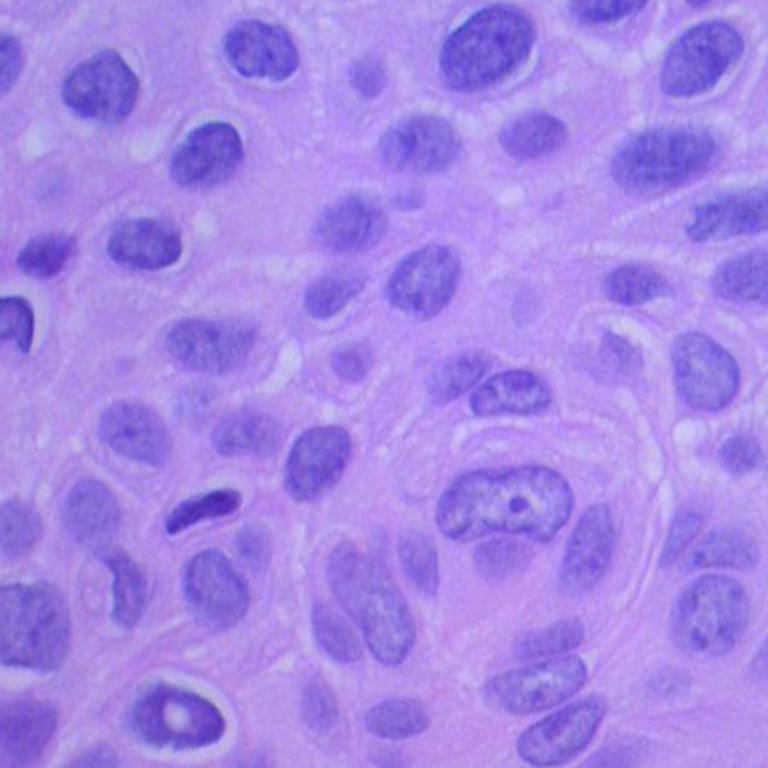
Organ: lung
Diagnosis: squamous carcinomas